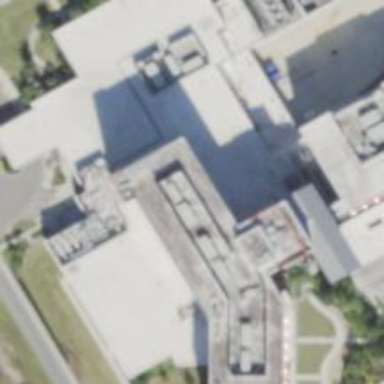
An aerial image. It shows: Hospital building.